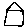
Label: house